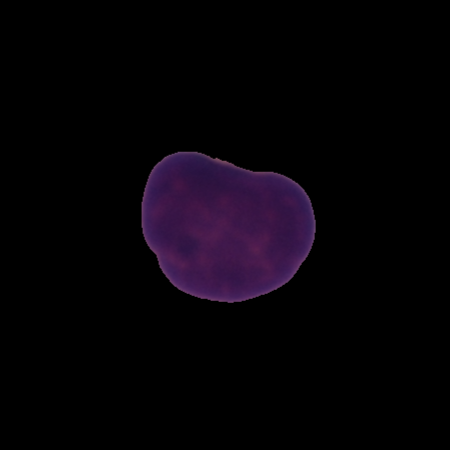
Label: healthy